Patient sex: M
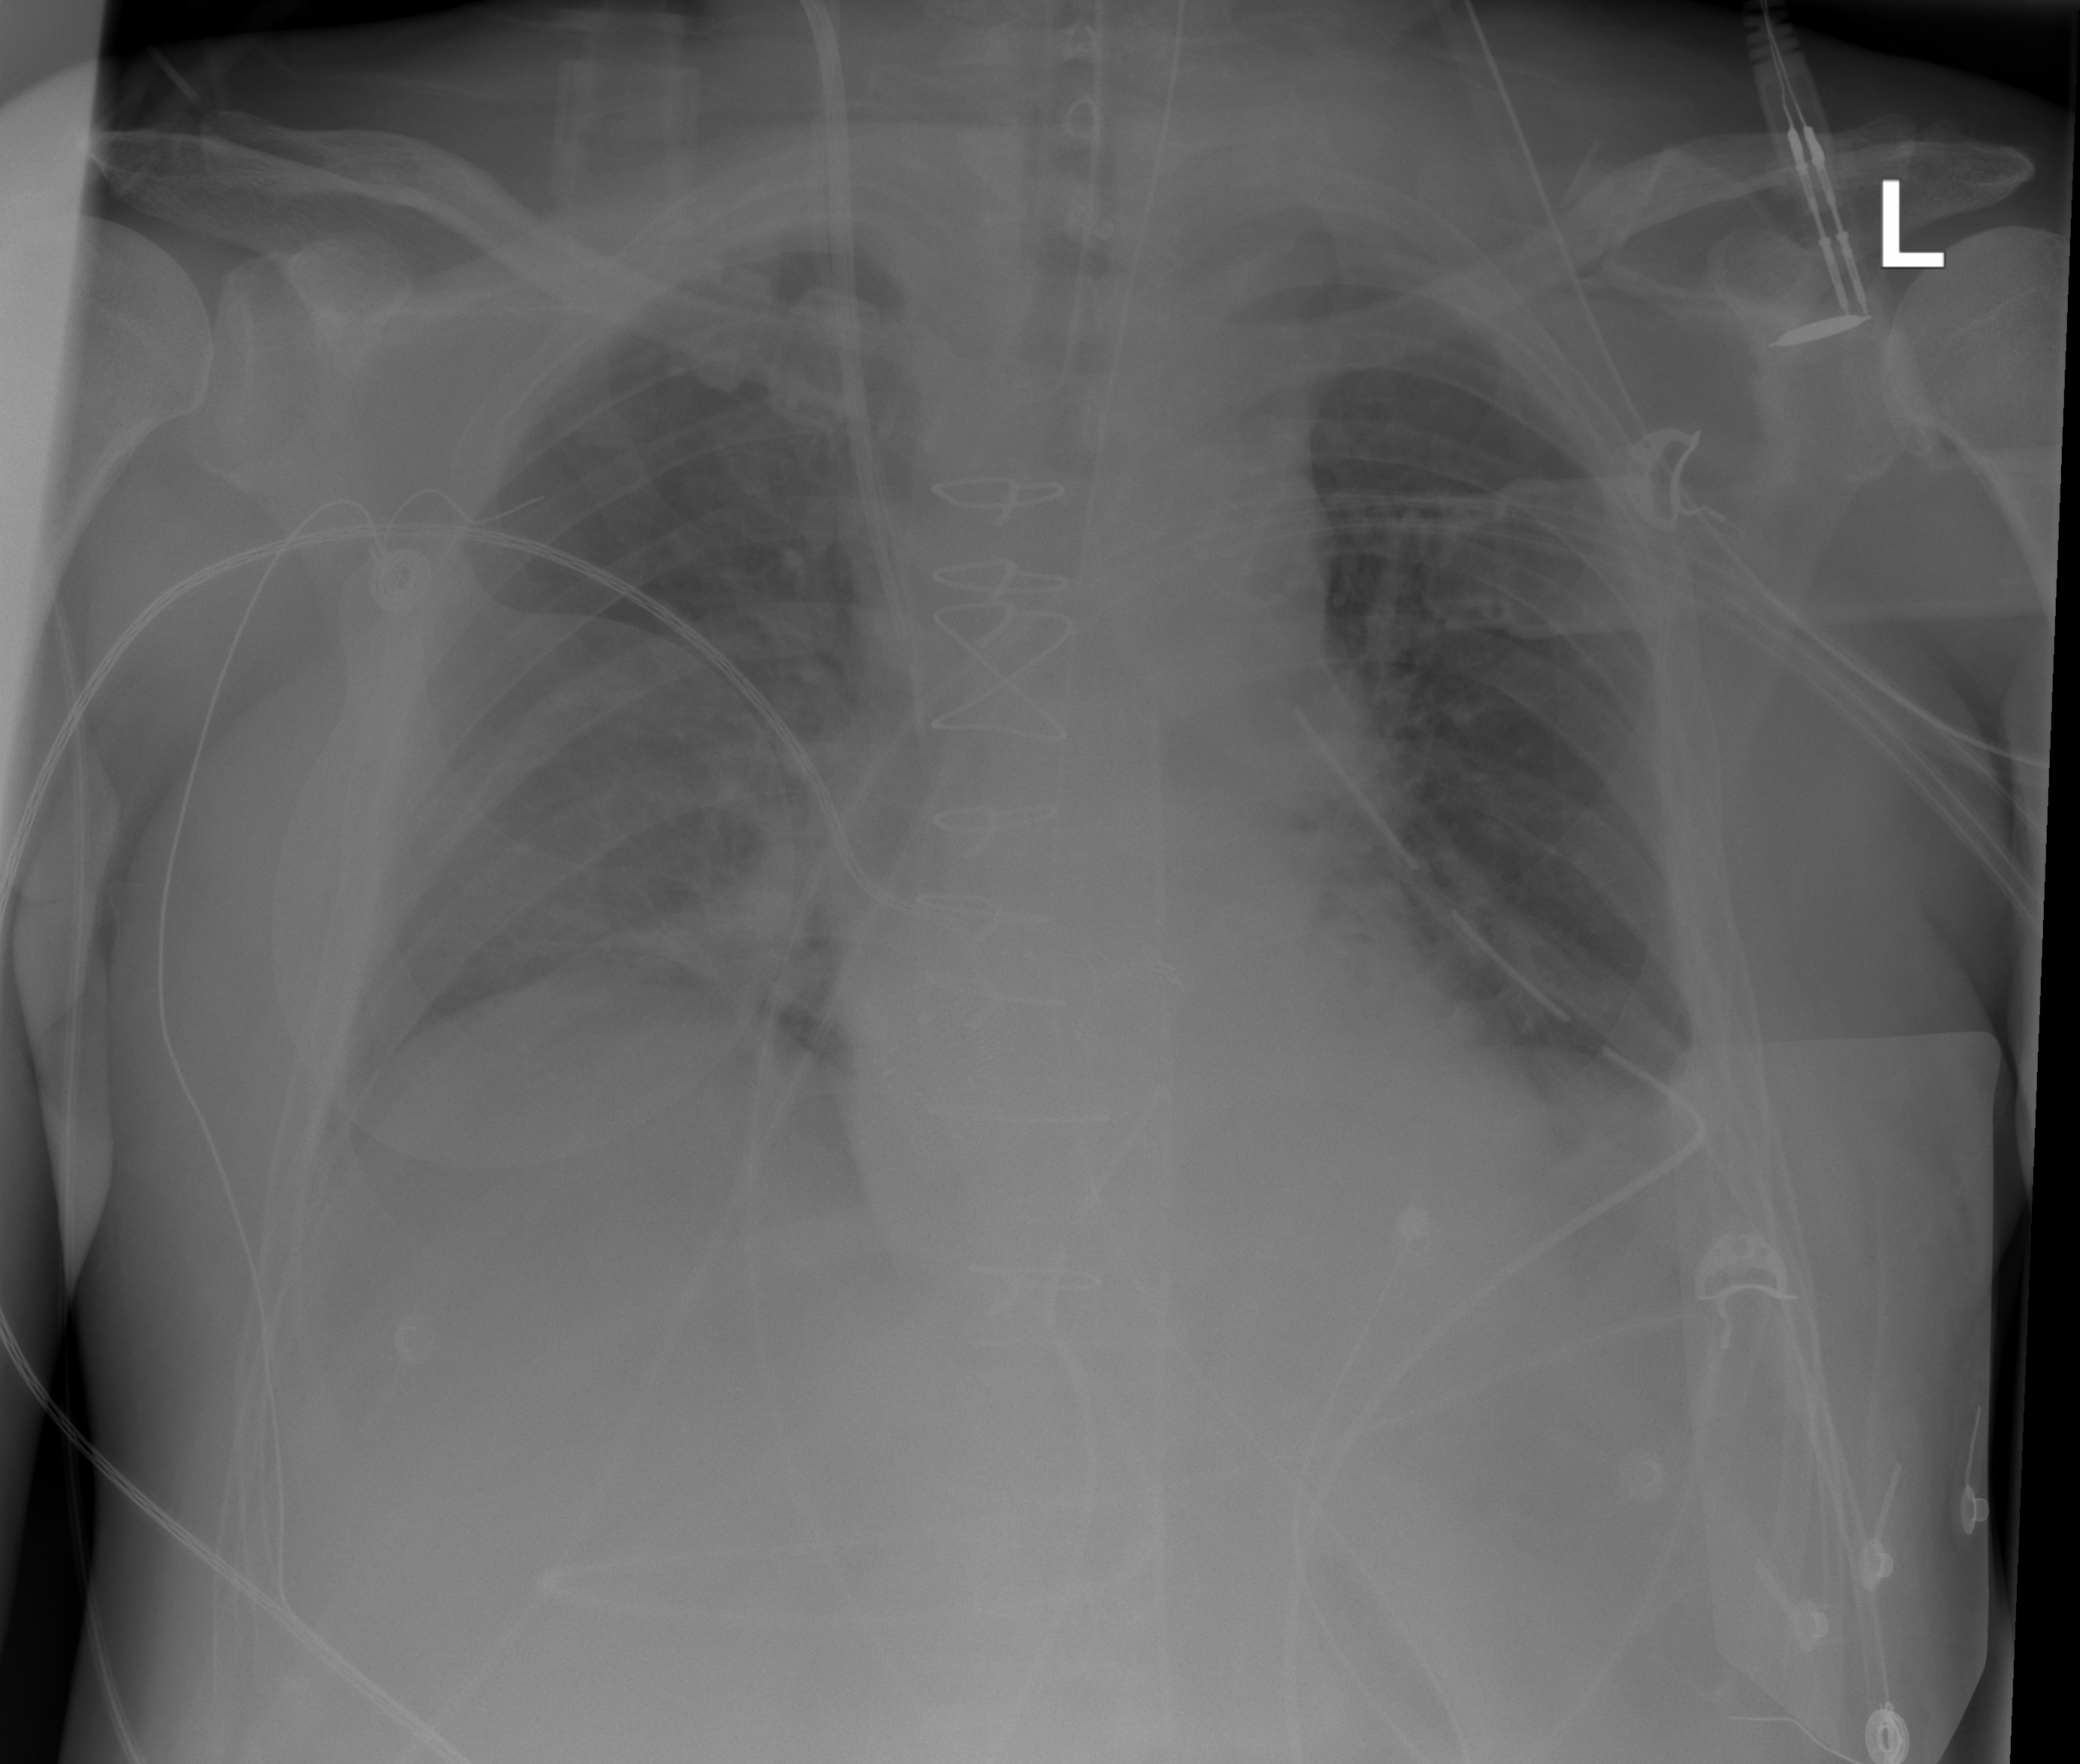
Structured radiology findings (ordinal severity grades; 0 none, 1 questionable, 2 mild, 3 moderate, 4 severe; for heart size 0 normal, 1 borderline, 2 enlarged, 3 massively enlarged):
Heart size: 0
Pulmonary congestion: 1
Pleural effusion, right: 0
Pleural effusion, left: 1
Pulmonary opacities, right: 0
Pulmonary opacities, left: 1
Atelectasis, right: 1
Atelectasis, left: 1